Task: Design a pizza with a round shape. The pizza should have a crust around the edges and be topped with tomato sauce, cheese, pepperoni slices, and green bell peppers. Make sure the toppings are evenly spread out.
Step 218:
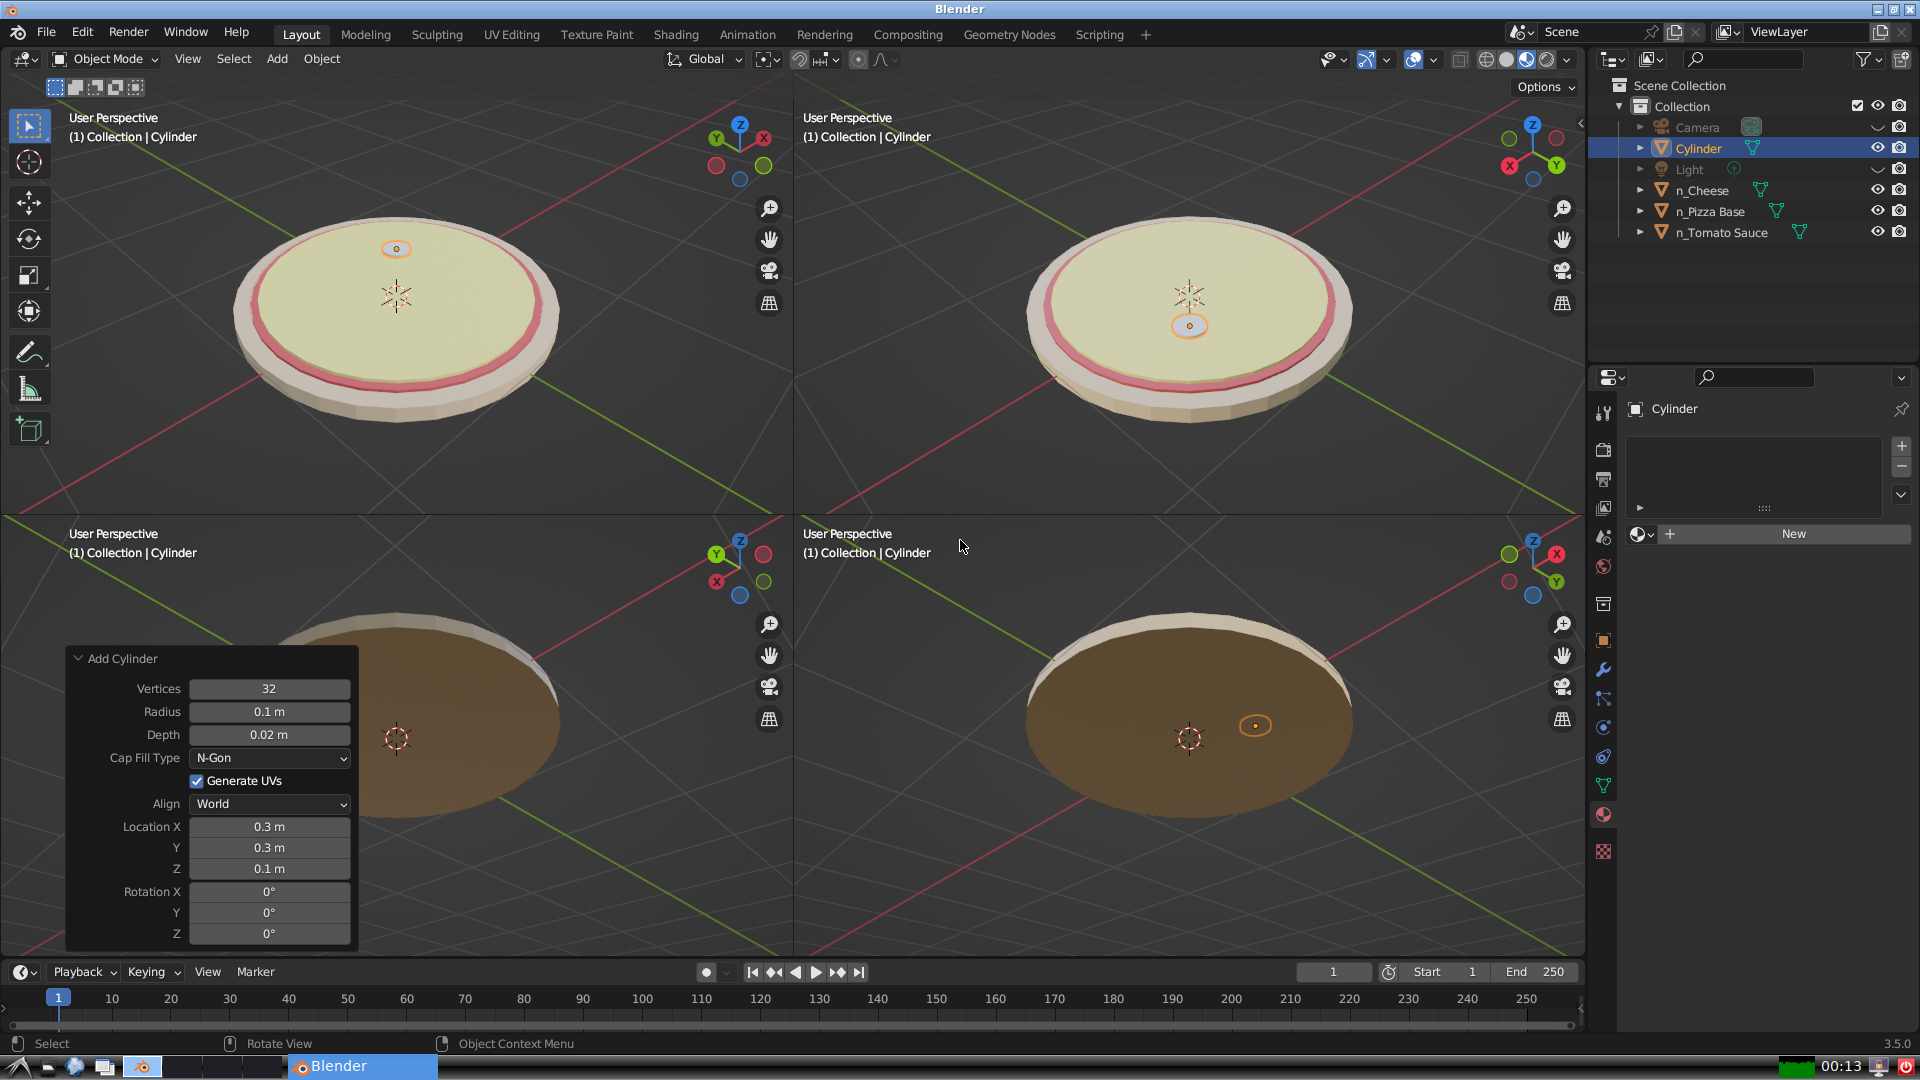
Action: {"mouse_move": [1608, 631]}